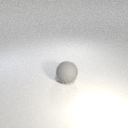
large gray rubber sphere